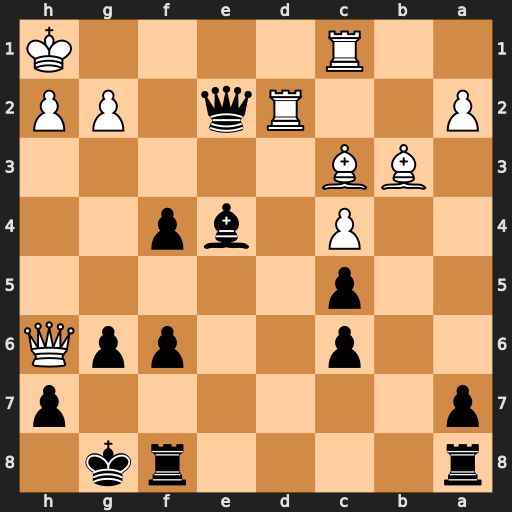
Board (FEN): r4rk1/p6p/2p2ppQ/2p5/2P1bp2/1BB5/P2Rq1PP/2R4K
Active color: b
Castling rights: -
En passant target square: -
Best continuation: Bxg2+ Kg1 Qe3+ Kxg2 f3+ Kh1 Qxh6